Question: I am following <URL> is clicked to hide zoomed view after complete cycle of clicking to show zoomed view & clicking to hide zoomed view, as shown below:

Following is the code that I am using:
'''
private void zoomImageFromThumb(final View thumbView, Drawable imageResBitmap) {
// If there's an animation in progress, cancel it
// immediately and proceed with this one.
if (currentAnimator != null) {
currentAnimator.cancel();
}
// Load the high-resolution "zoomed-in" image.
final ImageView expandedImageView = (ImageView) findViewById(R.id.expanded_image);
expandedImageView.setImageDrawable(imageResBitmap);
// Calculate the starting and ending bounds for the zoomed-in image.
// This step involves lots of math. Yay, math.
final Rect startBounds = new Rect();
final Rect finalBounds = new Rect();
final Point globalOffset = new Point();
// The start bounds are the global visible rectangle of the thumbnail,
// and the final bounds are the global visible rectangle of the container
// view. Also set the container view's offset as the origin for the
// bounds, since that's the origin for the positioning animation
// properties (X, Y).
thumbView.getGlobalVisibleRect(startBounds);
findViewById(R.id.container).getGlobalVisibleRect(finalBounds, globalOffset);
startBounds.offset(-globalOffset.x, -globalOffset.y);
finalBounds.offset(-globalOffset.x, -globalOffset.y);
//Log.i("-globalOffset.x, -globalOffset.y", -globalOffset.x + "" + -globalOffset.y);
// Adjust the start bounds to be the same aspect ratio as the final
// bounds using the "center crop" technique. This prevents undesirable
// stretching during the animation. Also calculate the start scaling
// factor (the end scaling factor is always 1.0).
float startScale;
//Log.i("(float) finalBounds.width() / finalBounds.height()", (float) finalBounds.width() / finalBounds.height() + "");
//Log.i("(float) startBounds.width() / startBounds.height()", (float) startBounds.width() / startBounds.height() + "");
if ((float) finalBounds.width() / finalBounds.height()
> (float) startBounds.width() / startBounds.height()) {
// Extend start bounds horizontally
startScale = (float) startBounds.height() / finalBounds.height();
//Log.i("startScale", startScale + "");
float startWidth = startScale * finalBounds.width();
//Log.i("startWidth", startWidth + "");
float deltaWidth = (startWidth - startBounds.width()) / 2;
//Log.i("deltaWidth", deltaWidth + "");
startBounds.left -= deltaWidth;
startBounds.right += deltaWidth;
} else {
// Extend start bounds vertically
startScale = (float) startBounds.width() / finalBounds.width();
//Log.i("startScale", startScale + "");
float startHeight = startScale * finalBounds.height();
//Log.i("startHeight", startHeight + "");
float deltaHeight = (startHeight - startBounds.height()) / 2;
//Log.i("deltaHeight", deltaHeight + "");
startBounds.top -= deltaHeight;
startBounds.bottom += deltaHeight;
}
// Hide the thumbnail and show the zoomed-in view. When the animation
// begins, it will position the zoomed-in view in the place of the
// thumbnail.
thumbView.setAlpha(0f);
expandedImageView.setVisibility(View.VISIBLE);
// Set the pivot point for SCALE_X and SCALE_Y transformations
// to the top-left corner of the zoomed-in view (the default
// is the center of the view).
expandedImageView.setPivotX(0f);
expandedImageView.setPivotY(0f);
// Construct and run the parallel animation of the four translation and
// scale properties (X, Y, SCALE_X, and SCALE_Y).
AnimatorSet set = new AnimatorSet();
set
.play(ObjectAnimator.ofFloat(expandedImageView, View.X,
startBounds.left, finalBounds.left))
.with(ObjectAnimator.ofFloat(expandedImageView, View.Y,
startBounds.top, finalBounds.top))
.with(ObjectAnimator.ofFloat(expandedImageView, View.SCALE_X,
startScale, 1f)).with(ObjectAnimator.ofFloat(expandedImageView,
View.SCALE_Y, startScale, 1f));
set.setDuration(mShortAnimationDuration);
set.setInterpolator(new DecelerateInterpolator());
set.addListener(new AnimatorListenerAdapter() {
@Override
public void onAnimationEnd(Animator animation) {
currentAnimator = null;
}
@Override
public void onAnimationCancel(Animator animation) {
currentAnimator = null;
}
});
set.start();
currentAnimator = set;
// Upon clicking the zoomed-in image, it should zoom back down
// to the original bounds and show the thumbnail instead of
// the expanded image.
final float startScaleFinal = startScale;
expandedImageView.setOnClickListener(new View.OnClickListener() {
@Override
public void onClick(View view) {
if (currentAnimator != null) {
currentAnimator.cancel();
}
// Animate the four positioning/sizing properties in parallel,
// back to their original values.
AnimatorSet set = new AnimatorSet();
//Log.i("startBounds.left, startBounds.top", startBounds.left + ", " + startBounds.top);
set.play(ObjectAnimator
.ofFloat(expandedImageView, View.X, startBounds.left))
.with(ObjectAnimator
.ofFloat(expandedImageView,
View.Y,startBounds.top))
.with(ObjectAnimator
.ofFloat(expandedImageView,
View.SCALE_X, startScaleFinal))
.with(ObjectAnimator
.ofFloat(expandedImageView,
View.SCALE_Y, startScaleFinal));
set.setDuration(mShortAnimationDuration);
set.setInterpolator(new DecelerateInterpolator());
set.addListener(new AnimatorListenerAdapter() {
@Override
public void onAnimationEnd(Animator animation) {
thumbView.setAlpha(1f);
expandedImageView.setVisibility(View.GONE);
currentAnimator = null;
}
@Override
public void onAnimationCancel(Animator animation) {
thumbView.setAlpha(1f);
expandedImageView.setVisibility(View.GONE);
currentAnimator = null;
}
});
set.start();
currentAnimator = set;
}
});
}
'''
In my xml:
'''
<com.polites.android.GestureImageView
android:id="@+id/expanded_image"
android:layout_width="match_parent"
android:layout_height="match_parent"
android:visibility="gone"
gesture-image:max-scale="10.0"
gesture-image:min-scale="0.1"
gesture-image:strict="false" />
'''
I experimented with the above java code but it did not work as expected, i.e. thumbnail still shifts to left when zoomed view is clicked to hide itself.
I want the thumbnail to stay in its original place when GestureImageView (zoomed view) is clicked to hide itself.
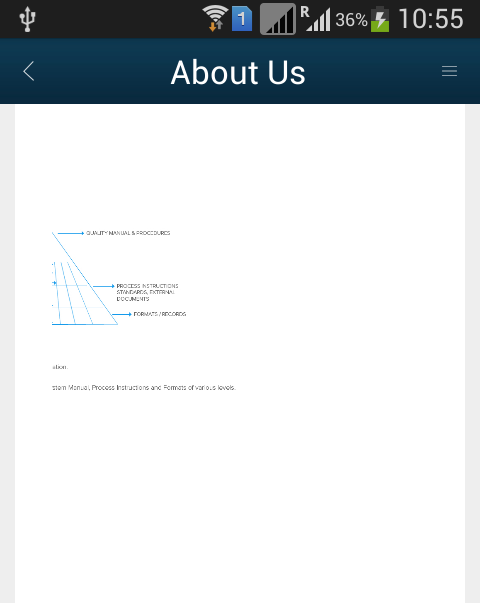
Answer: I ended up using GestureImageView for thumbnail view also, so I am using 2 GestureImageViews one for thumbnail & other for zoomed view. Which prevents thumbnail view from getting shifting when zoomed view is clicked to hide itself.